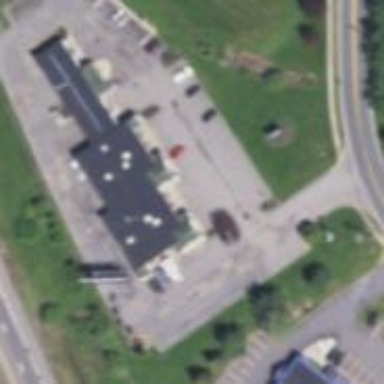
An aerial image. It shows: Veterinary facility.